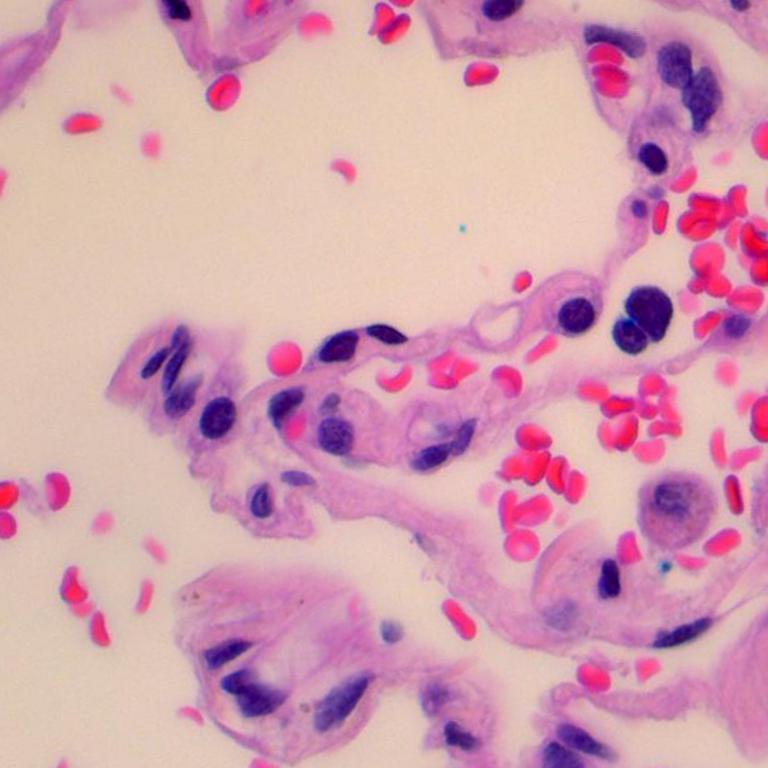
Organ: lung
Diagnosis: benign